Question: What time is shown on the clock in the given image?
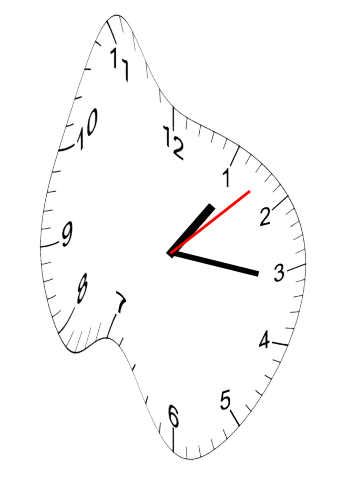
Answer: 01:16:08